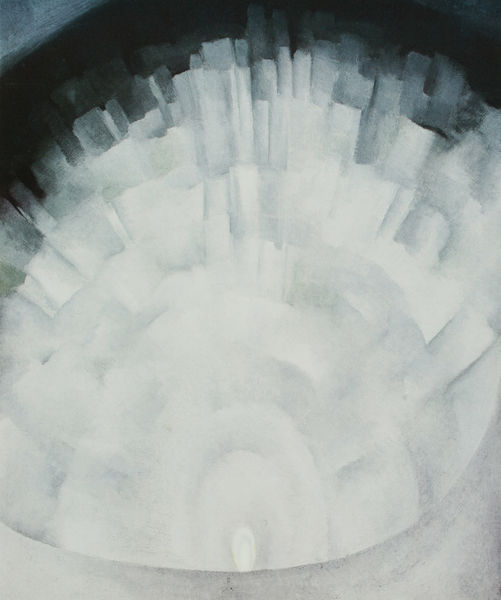
Titel: Abstraction - White Rose III
Künstler: Georgia O'Keeffe
Schlagwörter: blau, dunkel, gemälde, himmel, schatten, weiß, aquarell, sand, ausschnitt, blume, grau, hell, lampe, licht, schwarz, ölbild, blüte, eis, schnee, weg, malerei, bibel, falten, bild, erde, kalt, sonnenaufgang, sonne, boden, stoff, höhle, kontrast, brunnen, kreis, oval, rund, hellblau, bogen, stab, tütü, moderne, abstrakt, fläche, flächen, modern, wüste, farbe, formen, grafik, schattierung, schlucht, farblos, grisaille, kuppel, duktus, streifen, tiefe, ring, striche, abstraktion, tor, aufsicht, rechtecke, bögen, gefäß, helligkeit, eckig, religion, strahlen, vulkan, minimalistisch, abgrund, traum, wirbel, form, loch, strahl, kreise, ölmalerei, farbauftrag, halbrund, quadrate, öffnung, stäbe, kristall, expressiv, fluchtpunkt, altes testament, fall, struktur, rechteckig, ausgang, zentrum, koralle, frost, trichter, abstufung, hoffnung, gegenlicht, spirale, konzentrisch, vierecke, auferstehung, tunnel, geometrische formen, abstarkt, kern, periferie, kristallin, glorie, ellipse, kristalle, schlund, auschnitt, schwarz und weiss, keeffe, angrund, o'eeffe, kosmisch, georgia, o´keeffe, giorgia o'eeffe, georgia o'eeffe, ausstrahlung, bildraum, bühnen, bühnenbildentwurf, dktus, erdinnere, ertg, flichtpunkt, kristallinj, kuppelinnere, stahlen, stragken, strahelnd, theologie, usprung, vertifo, zoom